Question: In Eclipse there is a way to switch the representation mode of packages via a given ide menu. Please take a look at the screenshots i have made to illustrate this.
The screenshots show a hiearchy of packages, each containing one element.
- Hierarchial:
Is Visual Studio's Solution Explorer able to switch the hierarchial representation mode of namespaces into a flat one?
Note:
I am really only referring to the "representation" of the namespaces. I am not intended to change the namespaces' names or hierarchies in any way!
Motivation:
When dealing with larger projects where mixed contents is laid up in several namespace depths there comes a point when this things need to be reorganized. Lets say you have a couple of t4 templates with input and output files together in one namespace. Then things start to grow... you know the rest ;) Break up the big ball of mud (pattern) using SOC and usually the information inside one single file is not that helpful at that state. You see there are 20 files which should go into another NS and so on.
Maybe I am missing something really obvious here. I have already searched for plugins but it is really difficult to find something which matches this really specific topic in particular.
I am using Visual Studio 2012 Professional
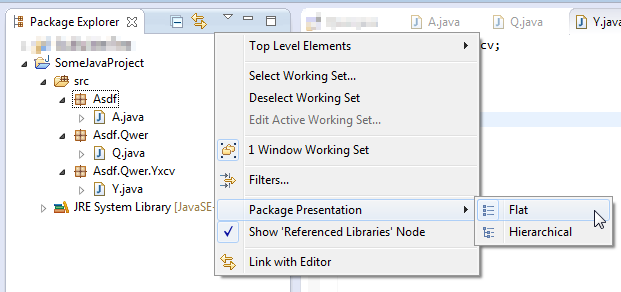
Answer: I do not know of a built-in way to do this in Visual Studio's Solution Explorer, which is where I presume you would like the option.
I also searched for a VS extension that adds this option to Solution Explorer and did not find one either. Even VSCommands' Solution Explorer enhancements does not seem to offer this option.
what you might consider is using Visual Studio's Object Browser (View > Object Browser or +, ) with its View Namespaces option enabled (its default being View Containers):

Scoped to My Solution, this seems to provide the flattened-namespaces view of a solution that you want.
Following comments below, note that double-clicking types and members in Object Browser will open them to view & edit their code - similar to double-clicking files in Solution Explorer.
To help with switching between Solution Explorer and Object Browser, consider a couple possibilities.
Pin the Object Browser tab (and consider displaying pinned tabs in their own row via Visual Studio's Tools > Options > Environment > Tabs and Windows > "Show pinned tabs in a separate row" (under the Pinned Tabs section of Tabs and Windows options)):

Dock Object Browser with Solution Explorer, below it etcetera - especially if you have a lot of screen real estate: